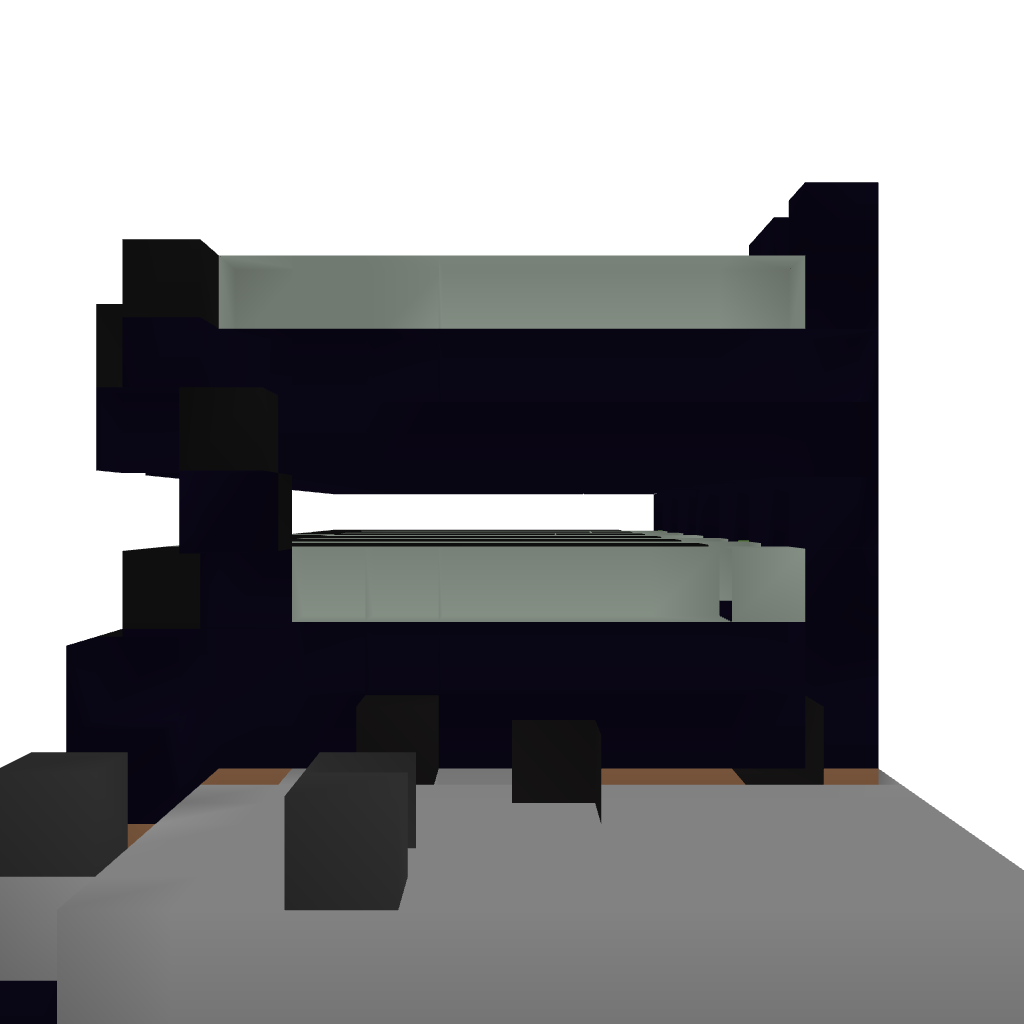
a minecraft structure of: Cluster Tnt Cannon